Aerial crown-view tile of a tropical tree (Barro Colorado Island, Panama), acquired 20240716:
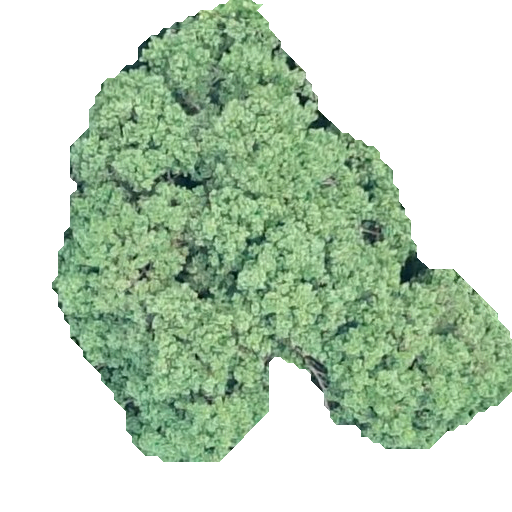
Species: Prioria copaifera
GBIF accepted scientific name: Prioria copaifera
Crown area: 205.05 m²